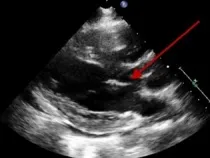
Transthoracic echocardiography of trivalvular vegetation. Aortic valve (18.3 x 4.7 mm).
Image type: radiology (ultrasound)